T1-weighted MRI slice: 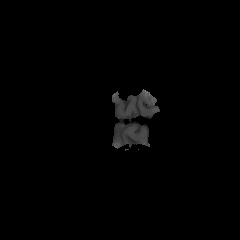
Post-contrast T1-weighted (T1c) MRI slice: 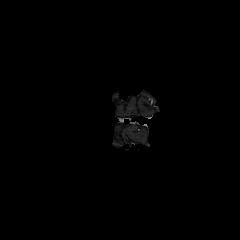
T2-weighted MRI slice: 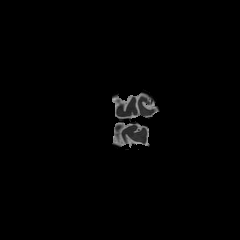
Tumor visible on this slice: no